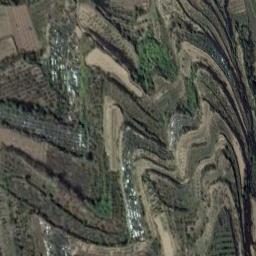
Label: terrace